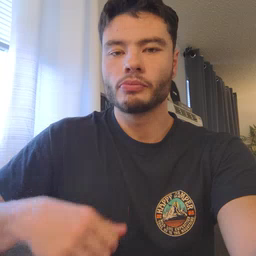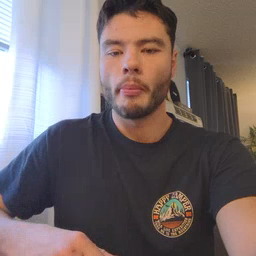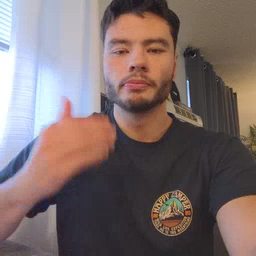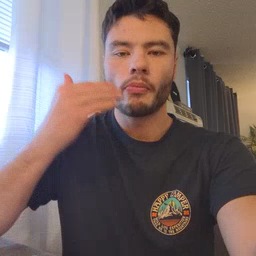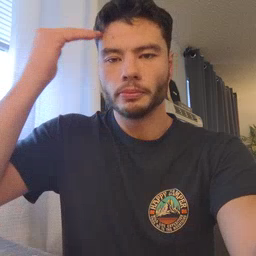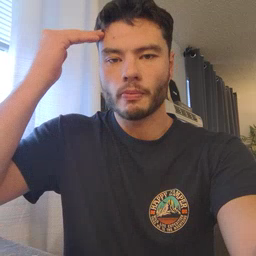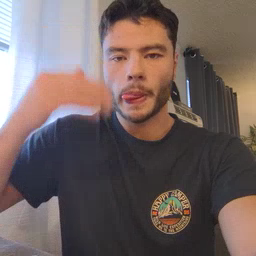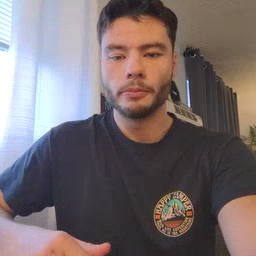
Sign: head